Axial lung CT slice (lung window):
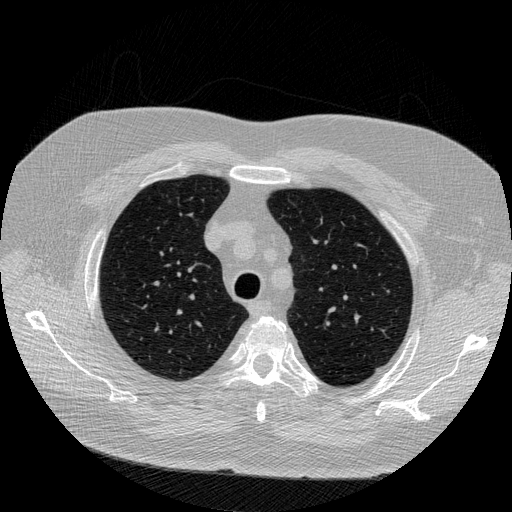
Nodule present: no